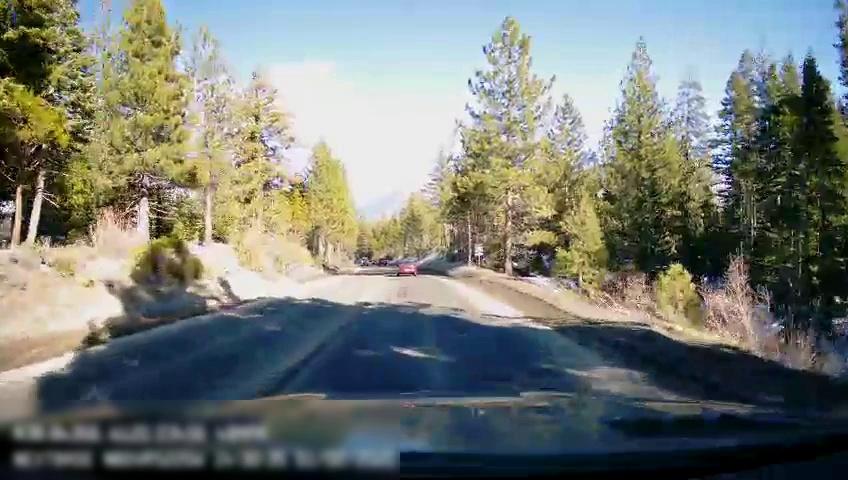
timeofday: Day
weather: Sunny
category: Drivable Space
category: Vehicles | Car
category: Vehicles | SUV
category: Lanes | Opposite Lane
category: Lanes | Current Lane